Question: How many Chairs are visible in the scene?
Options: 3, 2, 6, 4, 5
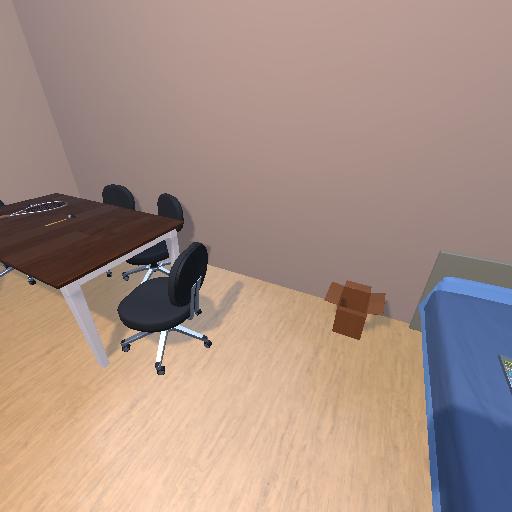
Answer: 3